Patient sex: M
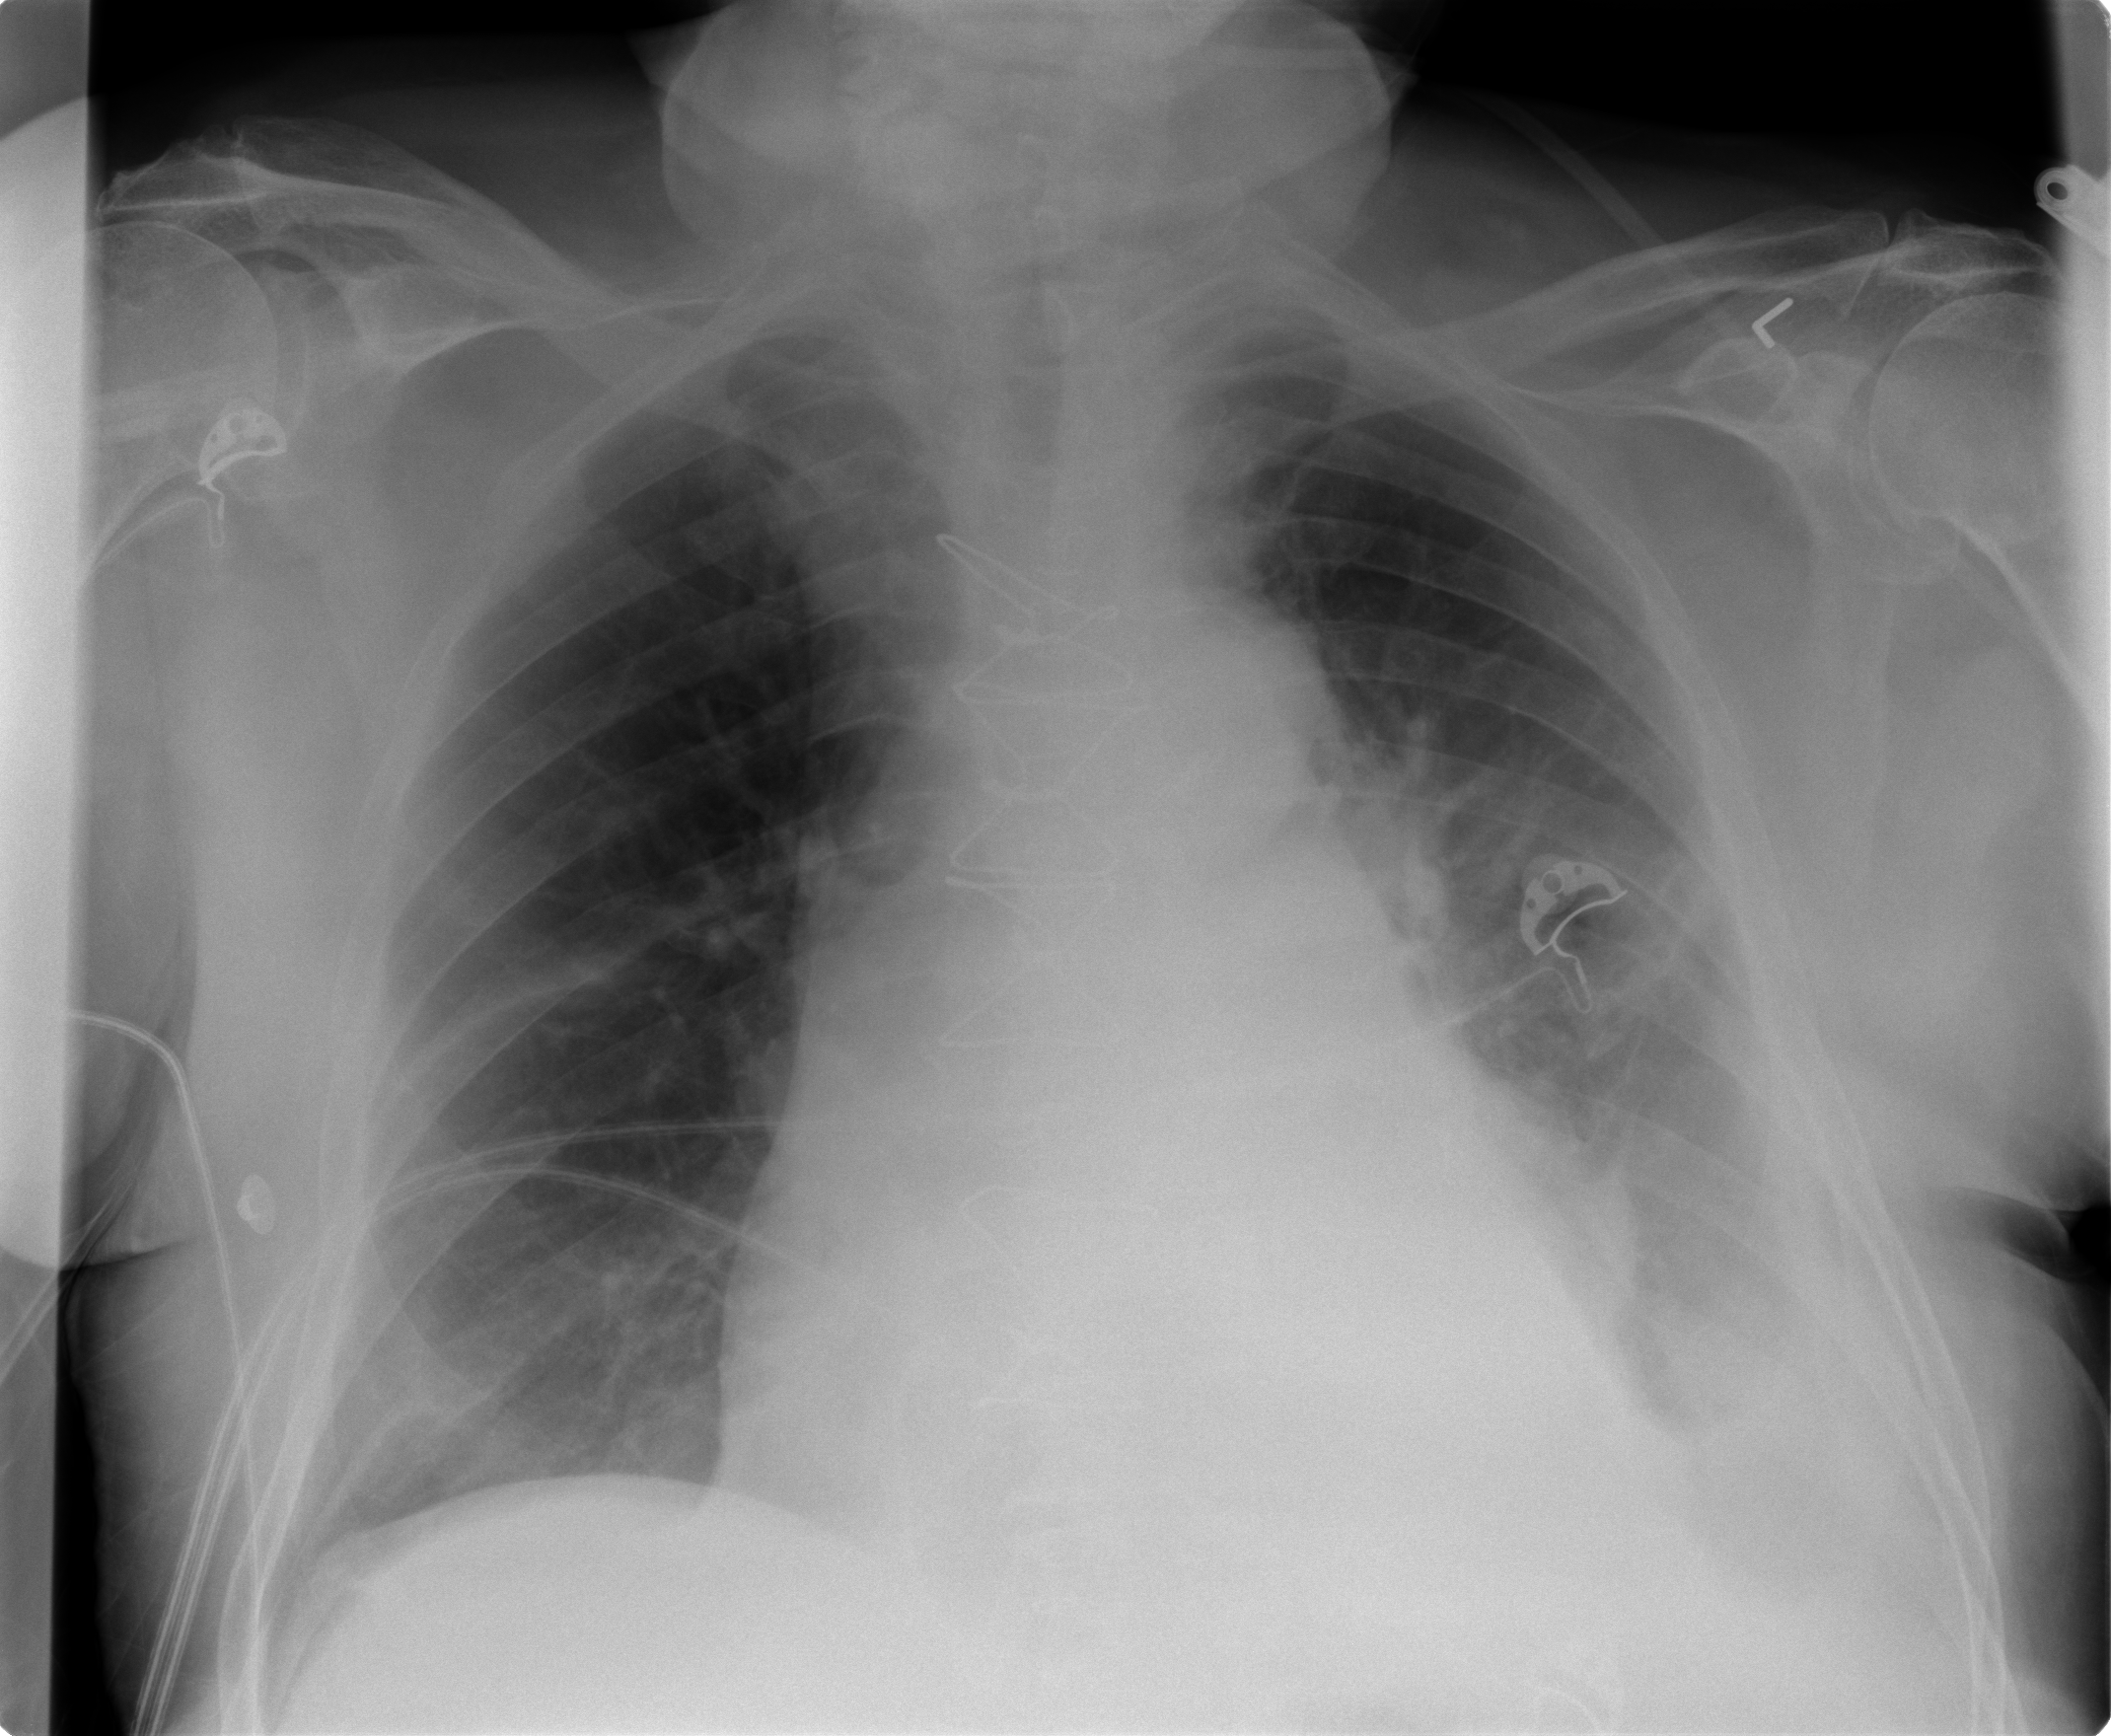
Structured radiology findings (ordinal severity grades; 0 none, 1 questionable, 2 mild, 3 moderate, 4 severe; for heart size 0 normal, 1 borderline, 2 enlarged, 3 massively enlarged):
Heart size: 2
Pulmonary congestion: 2
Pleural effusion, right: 0
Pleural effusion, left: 2
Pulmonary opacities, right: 0
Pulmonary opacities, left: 0
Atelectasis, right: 2
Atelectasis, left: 2